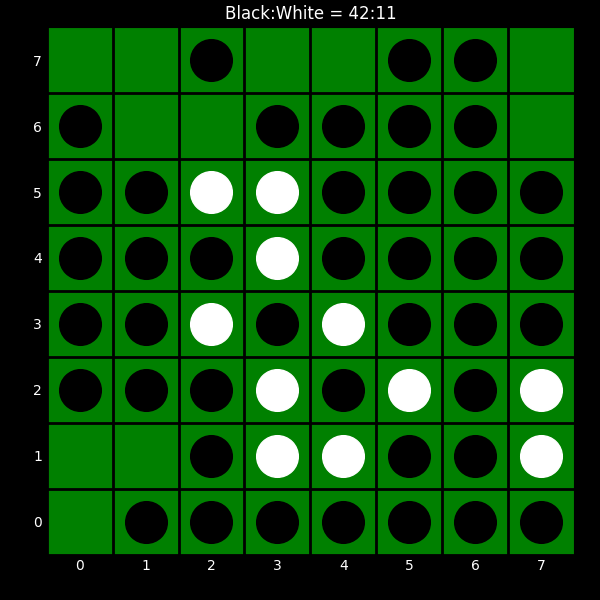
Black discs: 42
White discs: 11